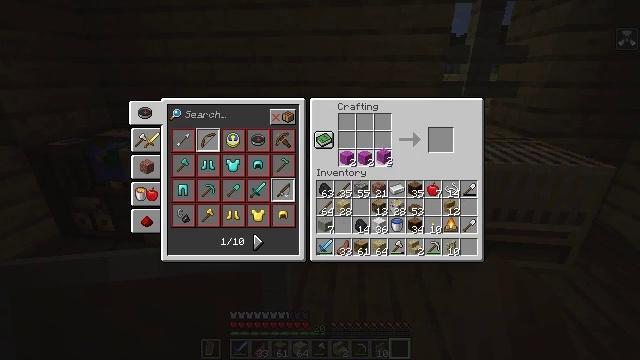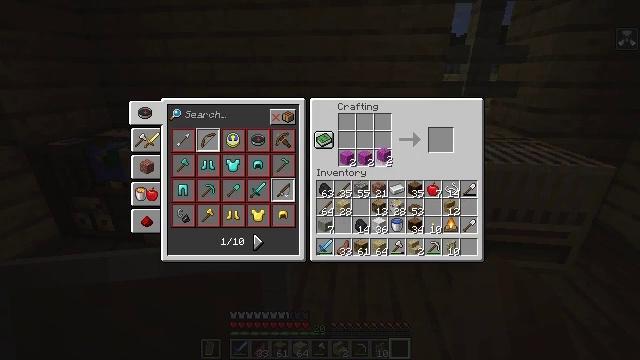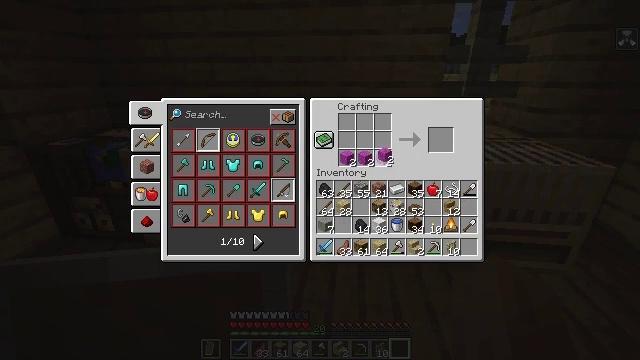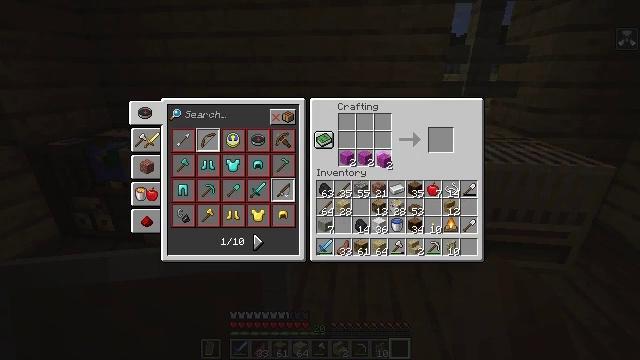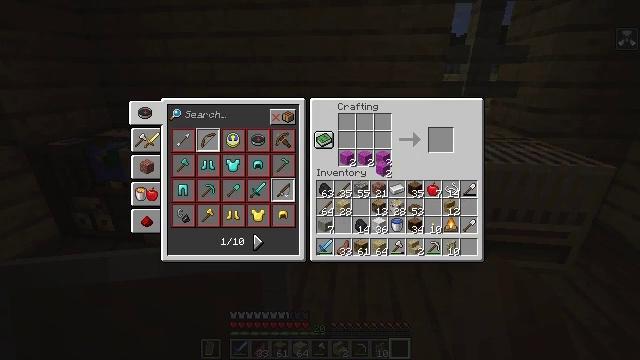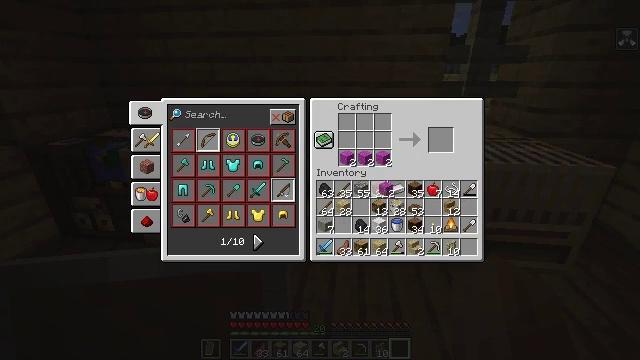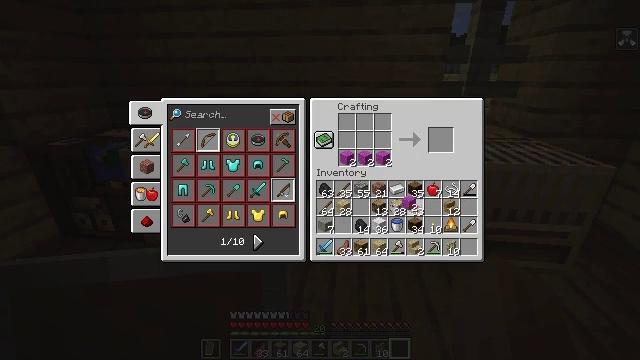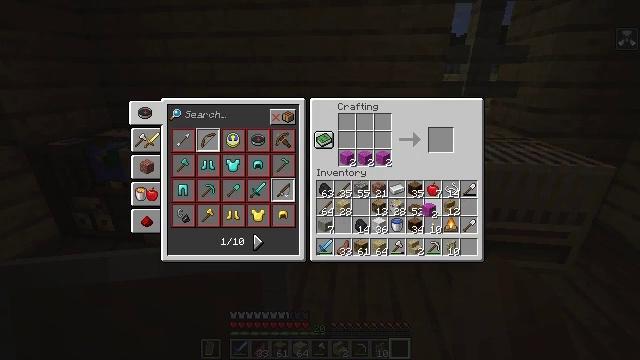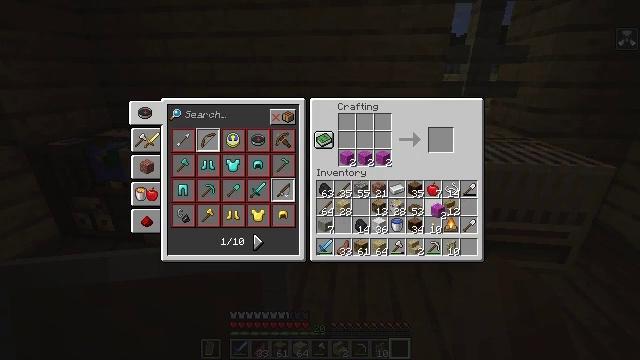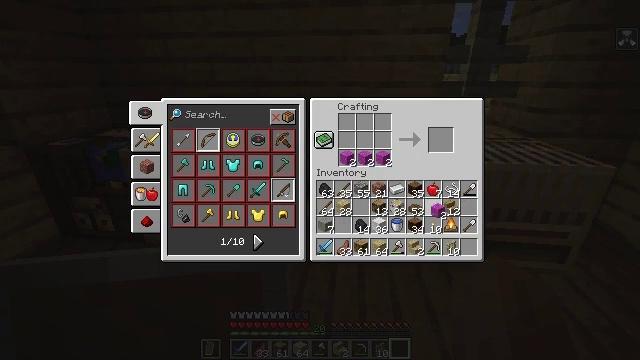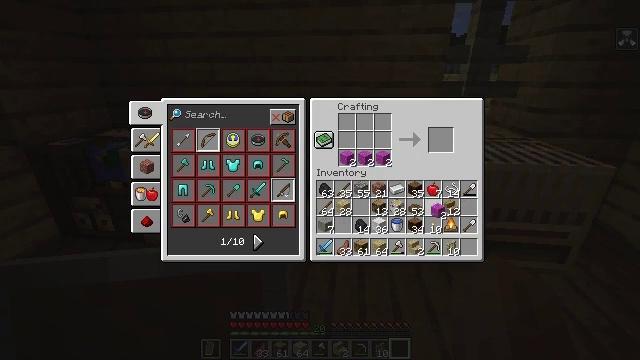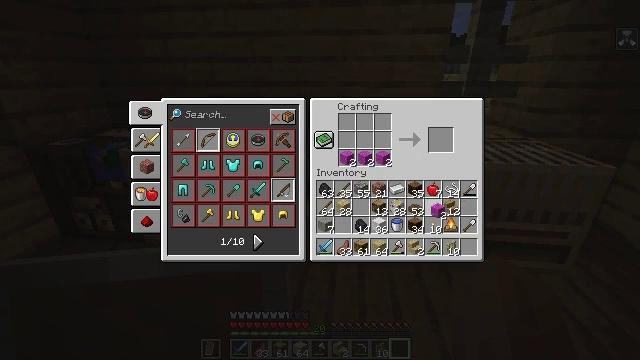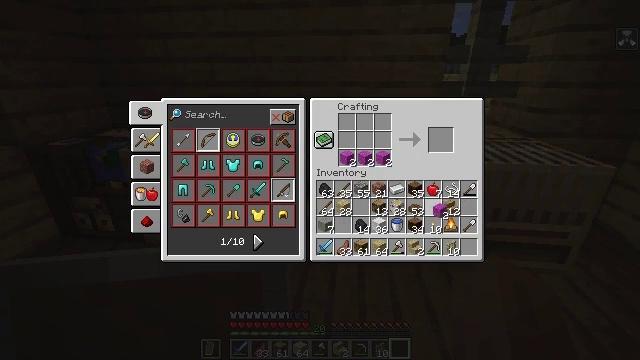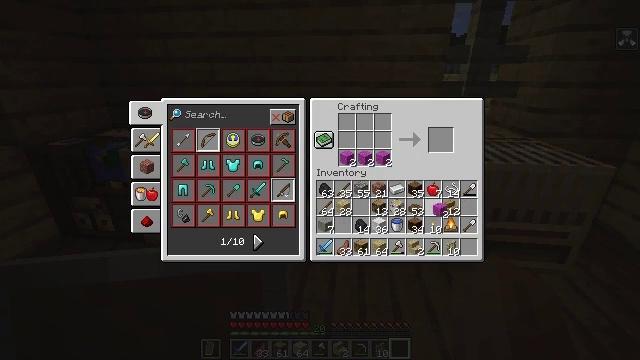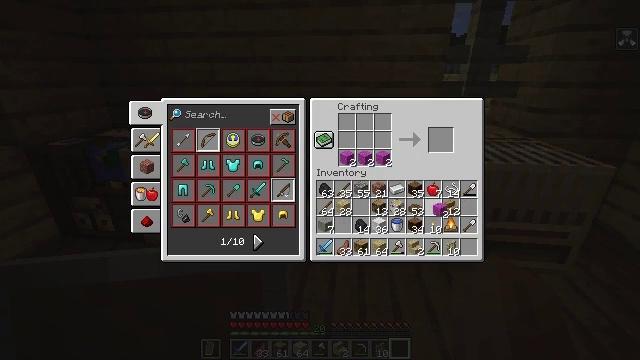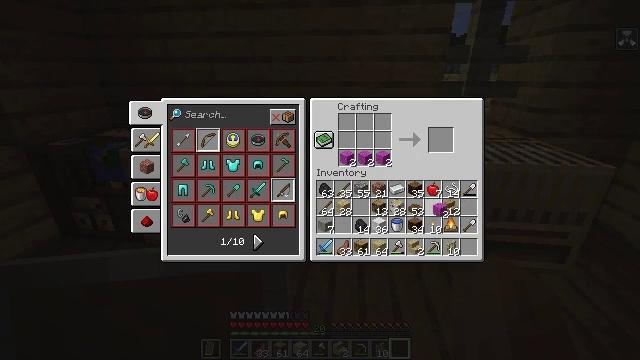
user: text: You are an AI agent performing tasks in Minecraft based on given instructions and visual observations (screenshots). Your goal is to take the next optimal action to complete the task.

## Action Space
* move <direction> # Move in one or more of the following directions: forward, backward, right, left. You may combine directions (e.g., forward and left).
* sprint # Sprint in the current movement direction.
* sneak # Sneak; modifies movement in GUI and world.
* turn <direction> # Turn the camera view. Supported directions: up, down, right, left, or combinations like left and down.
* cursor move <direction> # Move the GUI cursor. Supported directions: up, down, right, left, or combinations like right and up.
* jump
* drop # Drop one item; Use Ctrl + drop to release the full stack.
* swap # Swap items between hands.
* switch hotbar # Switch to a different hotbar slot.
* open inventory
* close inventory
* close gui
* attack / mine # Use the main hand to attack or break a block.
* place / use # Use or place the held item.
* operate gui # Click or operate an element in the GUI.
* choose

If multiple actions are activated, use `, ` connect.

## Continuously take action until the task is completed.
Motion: motion action
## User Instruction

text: Combine two magenta wool in the crafting grid for a magenta carpet.
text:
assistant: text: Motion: no_op
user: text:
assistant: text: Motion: no_op
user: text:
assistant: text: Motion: no_op
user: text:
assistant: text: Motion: cursor move down
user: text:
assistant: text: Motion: cursor move down
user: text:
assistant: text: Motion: cursor move right and down
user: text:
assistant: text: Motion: cursor move right
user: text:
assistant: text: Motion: cursor move right
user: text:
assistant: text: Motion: no_op
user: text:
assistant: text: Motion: no_op
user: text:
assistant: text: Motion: no_op
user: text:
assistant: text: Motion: no_op
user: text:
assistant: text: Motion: no_op
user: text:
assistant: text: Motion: no_op
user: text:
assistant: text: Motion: operate gui
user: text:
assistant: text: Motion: operate gui
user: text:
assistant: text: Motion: no_op
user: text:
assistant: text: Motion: no_op
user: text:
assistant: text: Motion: no_op
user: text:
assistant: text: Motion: no_op
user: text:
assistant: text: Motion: no_op
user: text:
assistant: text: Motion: no_op
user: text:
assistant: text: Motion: cursor move up
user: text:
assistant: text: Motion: cursor move up
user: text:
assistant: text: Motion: no_op
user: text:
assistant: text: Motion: no_op
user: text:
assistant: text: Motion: no_op
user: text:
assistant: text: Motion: cursor move left
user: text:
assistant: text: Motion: no_op
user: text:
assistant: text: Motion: cursor move left